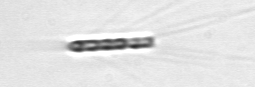
Label: Chaetoceros_subtilis